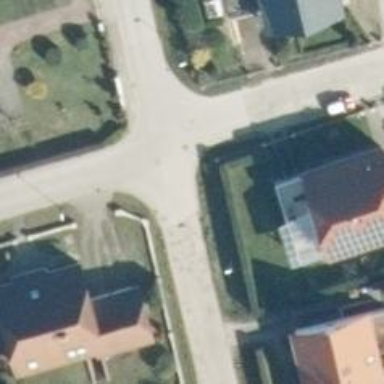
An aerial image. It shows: Residential road without sidewalk.